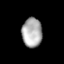
Tissue: lung
Cell type: Others
Senescence score: 0.2361
Nuclear area (px): 584
Mean DAPI intensity: 170.983